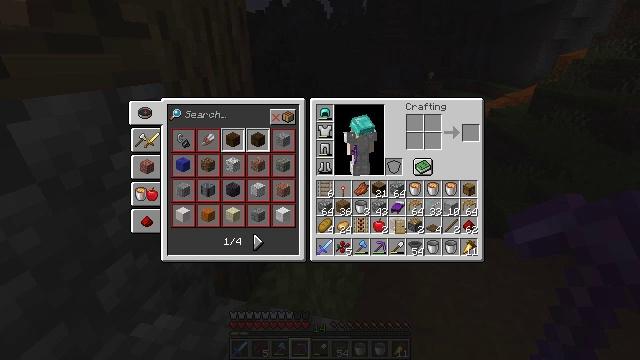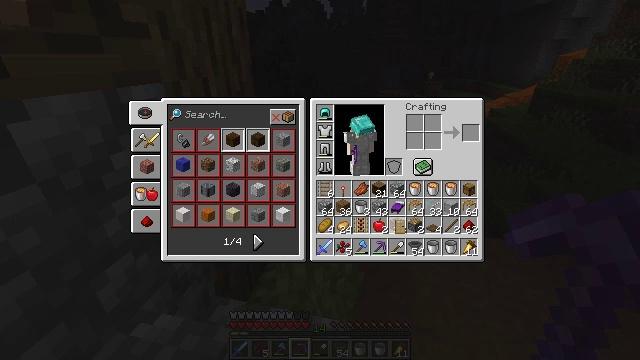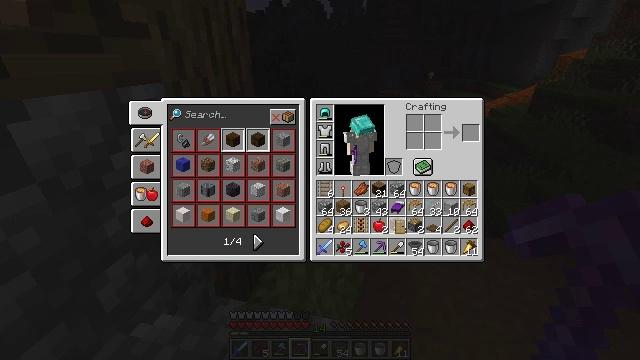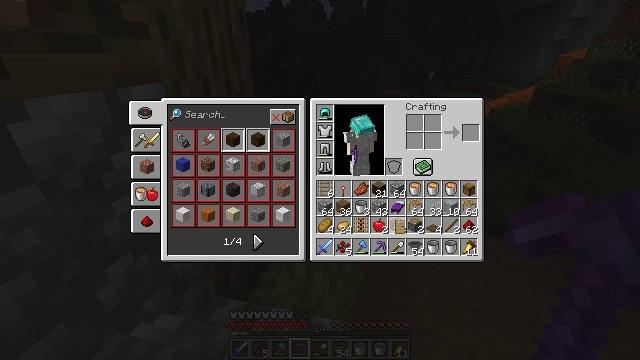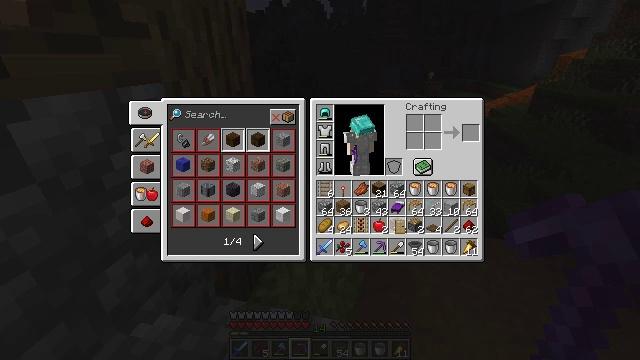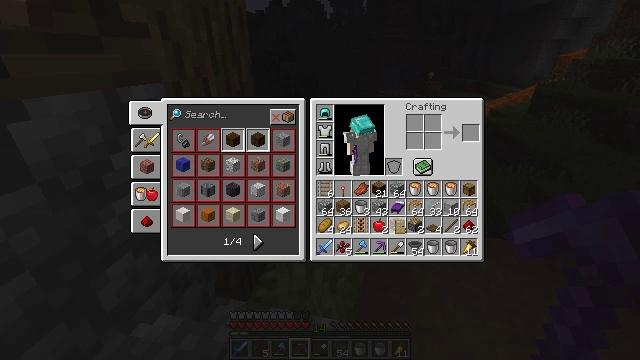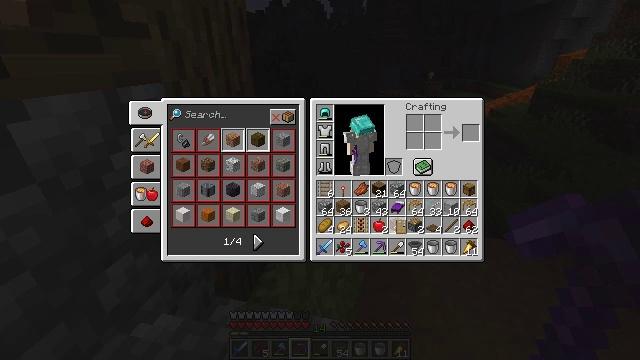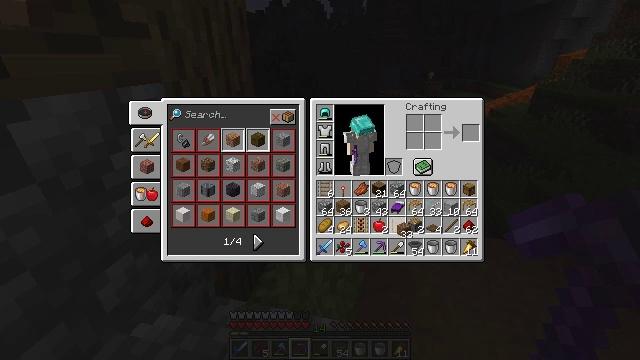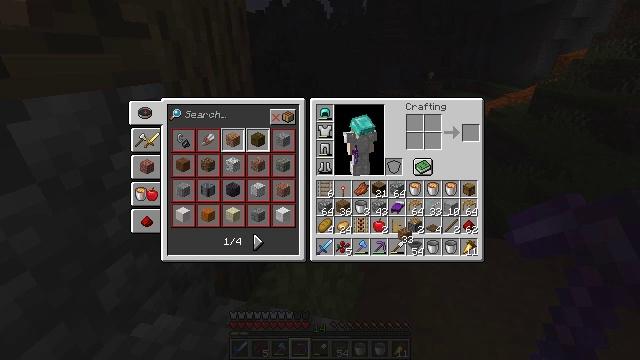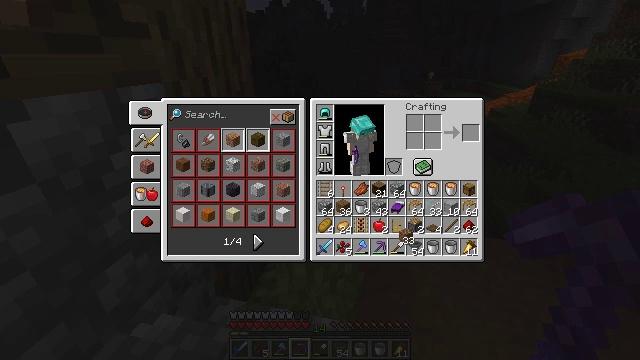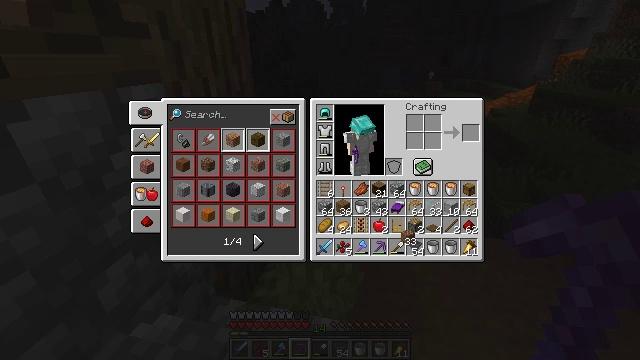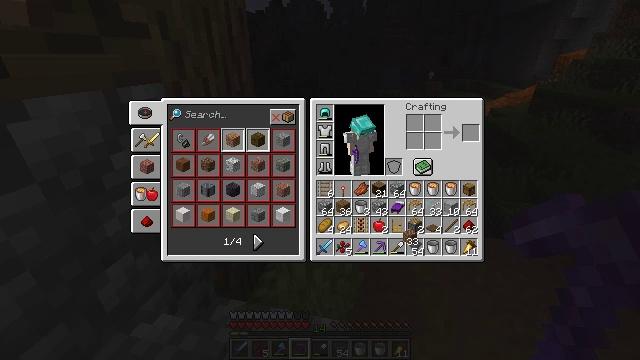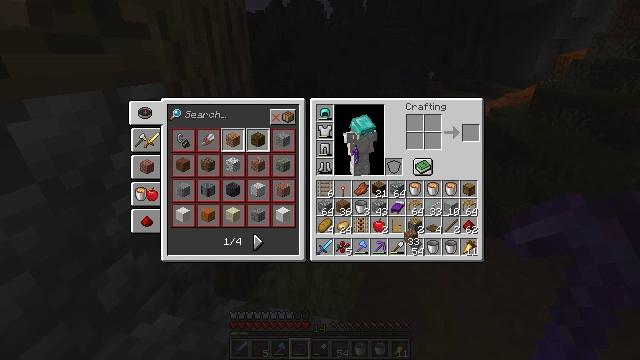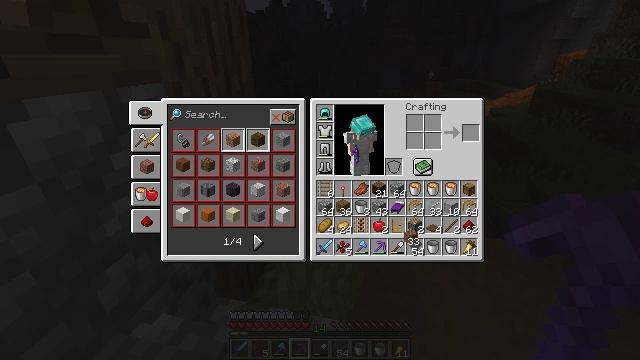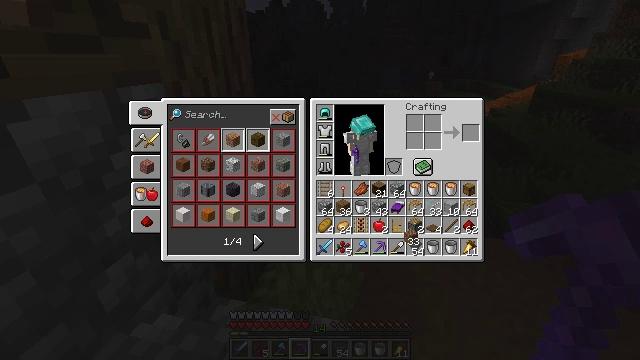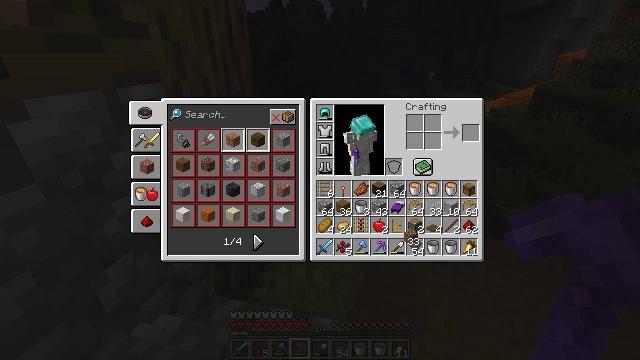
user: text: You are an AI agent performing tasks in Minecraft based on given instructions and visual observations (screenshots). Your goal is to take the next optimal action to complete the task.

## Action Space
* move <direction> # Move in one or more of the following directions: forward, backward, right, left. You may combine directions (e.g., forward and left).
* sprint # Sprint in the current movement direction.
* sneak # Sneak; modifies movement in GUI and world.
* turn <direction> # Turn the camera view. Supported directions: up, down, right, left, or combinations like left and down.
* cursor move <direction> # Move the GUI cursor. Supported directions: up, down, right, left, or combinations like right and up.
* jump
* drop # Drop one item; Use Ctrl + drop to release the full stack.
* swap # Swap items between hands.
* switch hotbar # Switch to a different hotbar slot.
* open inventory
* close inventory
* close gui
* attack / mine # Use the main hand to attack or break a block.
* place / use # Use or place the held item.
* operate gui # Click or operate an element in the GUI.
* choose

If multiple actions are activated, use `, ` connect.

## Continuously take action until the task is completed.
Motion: motion action
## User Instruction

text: Remove an oak door from the inventory.
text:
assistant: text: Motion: no_op
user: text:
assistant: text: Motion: no_op
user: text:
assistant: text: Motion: no_op
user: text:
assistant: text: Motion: attack / mine
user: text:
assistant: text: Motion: attack / mine
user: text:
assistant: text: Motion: attack / mine
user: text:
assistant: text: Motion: no_op
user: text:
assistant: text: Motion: no_op
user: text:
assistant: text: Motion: no_op
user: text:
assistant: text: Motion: no_op
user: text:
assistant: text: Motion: no_op
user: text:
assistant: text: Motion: no_op
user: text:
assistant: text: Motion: no_op
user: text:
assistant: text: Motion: no_op
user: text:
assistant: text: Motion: no_op
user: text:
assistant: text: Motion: no_op
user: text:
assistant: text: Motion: no_op
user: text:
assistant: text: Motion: no_op
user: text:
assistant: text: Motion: no_op
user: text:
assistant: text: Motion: no_op
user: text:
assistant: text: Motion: no_op
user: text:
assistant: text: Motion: no_op
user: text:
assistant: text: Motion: no_op
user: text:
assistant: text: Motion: no_op
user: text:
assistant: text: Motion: no_op
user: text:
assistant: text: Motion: no_op
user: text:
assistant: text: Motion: no_op
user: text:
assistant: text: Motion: no_op
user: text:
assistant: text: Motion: no_op
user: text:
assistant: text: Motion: attack / mine